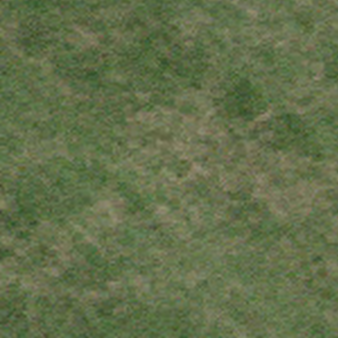
Label: other